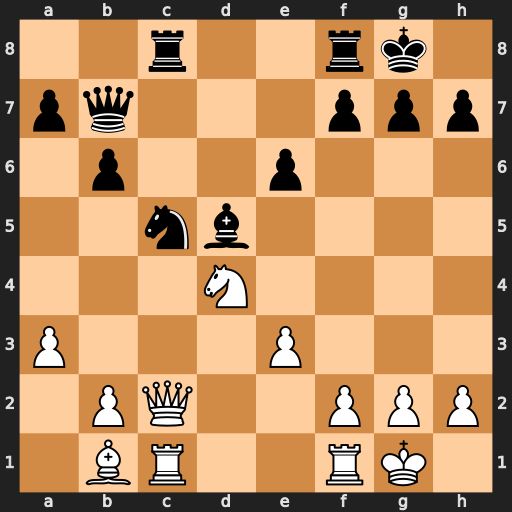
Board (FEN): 2r2rk1/pq3ppp/1p2p3/2nb4/3N4/P3P3/1PQ2PPP/1BR2RK1
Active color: w
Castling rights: -
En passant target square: -
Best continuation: Qxh7#